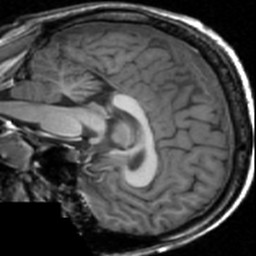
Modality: T1w
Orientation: sagittal
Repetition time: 0.008948 s
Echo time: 0.001784 s